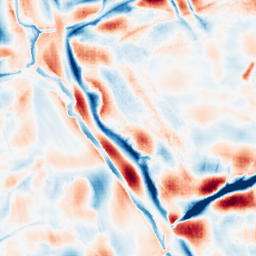
Category: wavelet
Decomposition family: wavelet_biorthogonal
Decomposition parameters: wavelet: bior3.5
level: 5
Upsampling method: sinc_blackman
Upsampling parameters: scale: 4
kernel_size: 8
Upsampling scale: 4